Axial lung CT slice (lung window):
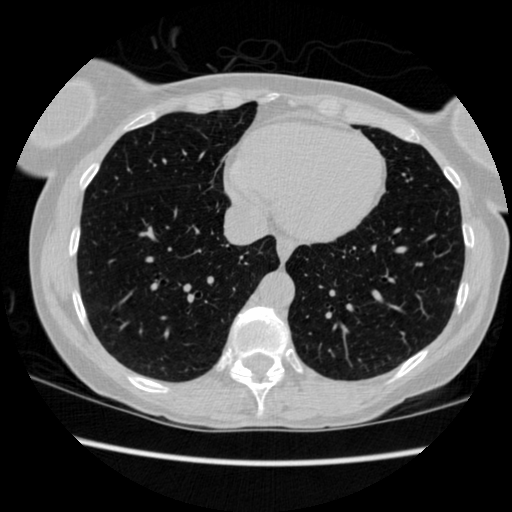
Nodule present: no